Chest X-ray. View position: PA
Patient age: 40
Patient sex: M
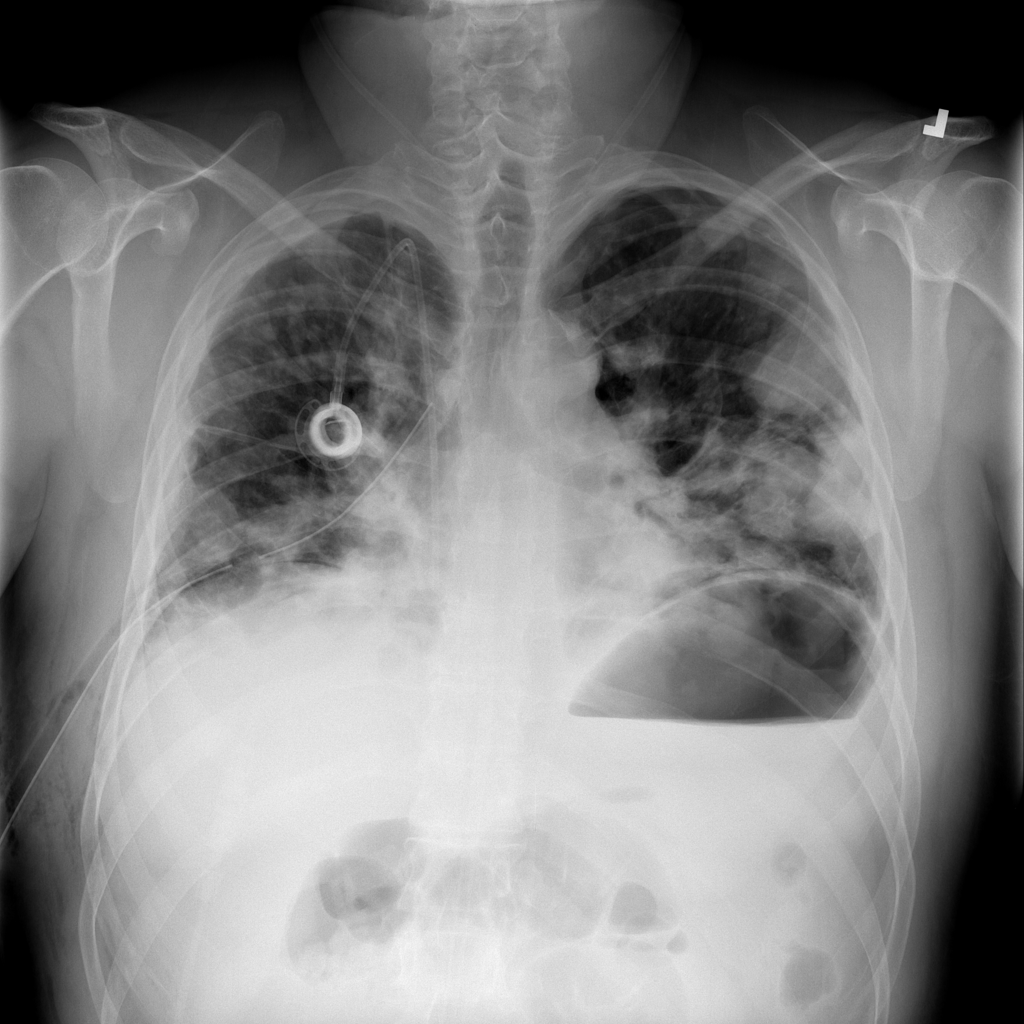
Finding: Pneumothorax